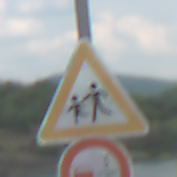
Verkehrszeichen: KinderRechts
Zusatzzeichen unten: VerbotUeberholenEinspurigeFahrzeuge
Umgebung: Outdoor, Nature
Tageszeit: MorningAfternoon
Wetter: PartlyCloudy
Licht: Natural
Jahreszeit: NotSpecified
Kontrast: LowContrast